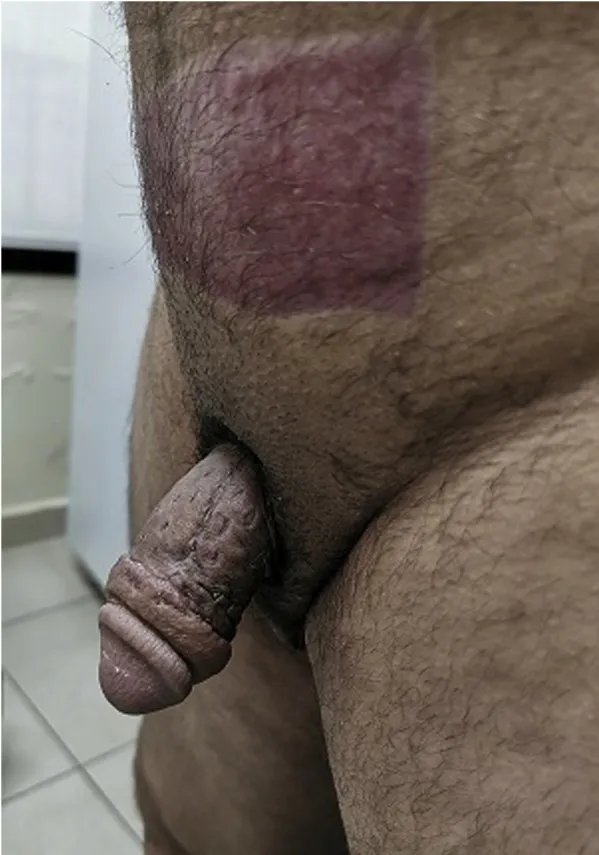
Penile form after 4 weeks of skin graft.
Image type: medical_photograph (skin_photograph)